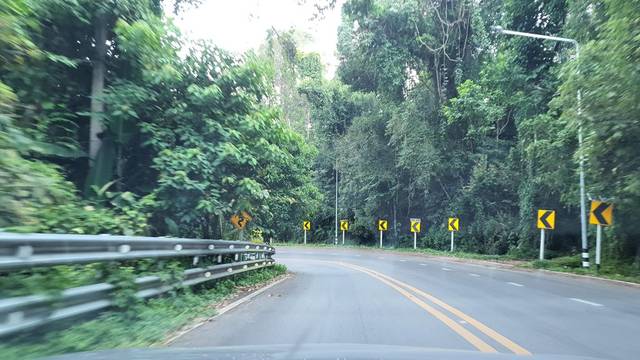
Region: Thailand
Coordinates: 18.8, 98.921